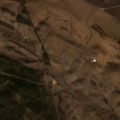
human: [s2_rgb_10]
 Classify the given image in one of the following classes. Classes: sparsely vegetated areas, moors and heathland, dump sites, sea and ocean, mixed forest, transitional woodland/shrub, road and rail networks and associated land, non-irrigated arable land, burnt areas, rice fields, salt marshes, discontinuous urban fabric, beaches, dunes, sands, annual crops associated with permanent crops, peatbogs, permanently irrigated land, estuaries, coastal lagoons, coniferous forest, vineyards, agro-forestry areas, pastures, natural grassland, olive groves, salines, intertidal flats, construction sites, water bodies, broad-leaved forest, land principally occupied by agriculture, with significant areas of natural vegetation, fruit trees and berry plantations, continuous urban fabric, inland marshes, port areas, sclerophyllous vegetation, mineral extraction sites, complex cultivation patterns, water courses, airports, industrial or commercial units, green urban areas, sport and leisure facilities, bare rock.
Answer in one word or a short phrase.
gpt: non-irrigated arable land, land principally occupied by agriculture, with significant areas of natural vegetation, transitional woodland/shrub